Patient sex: M
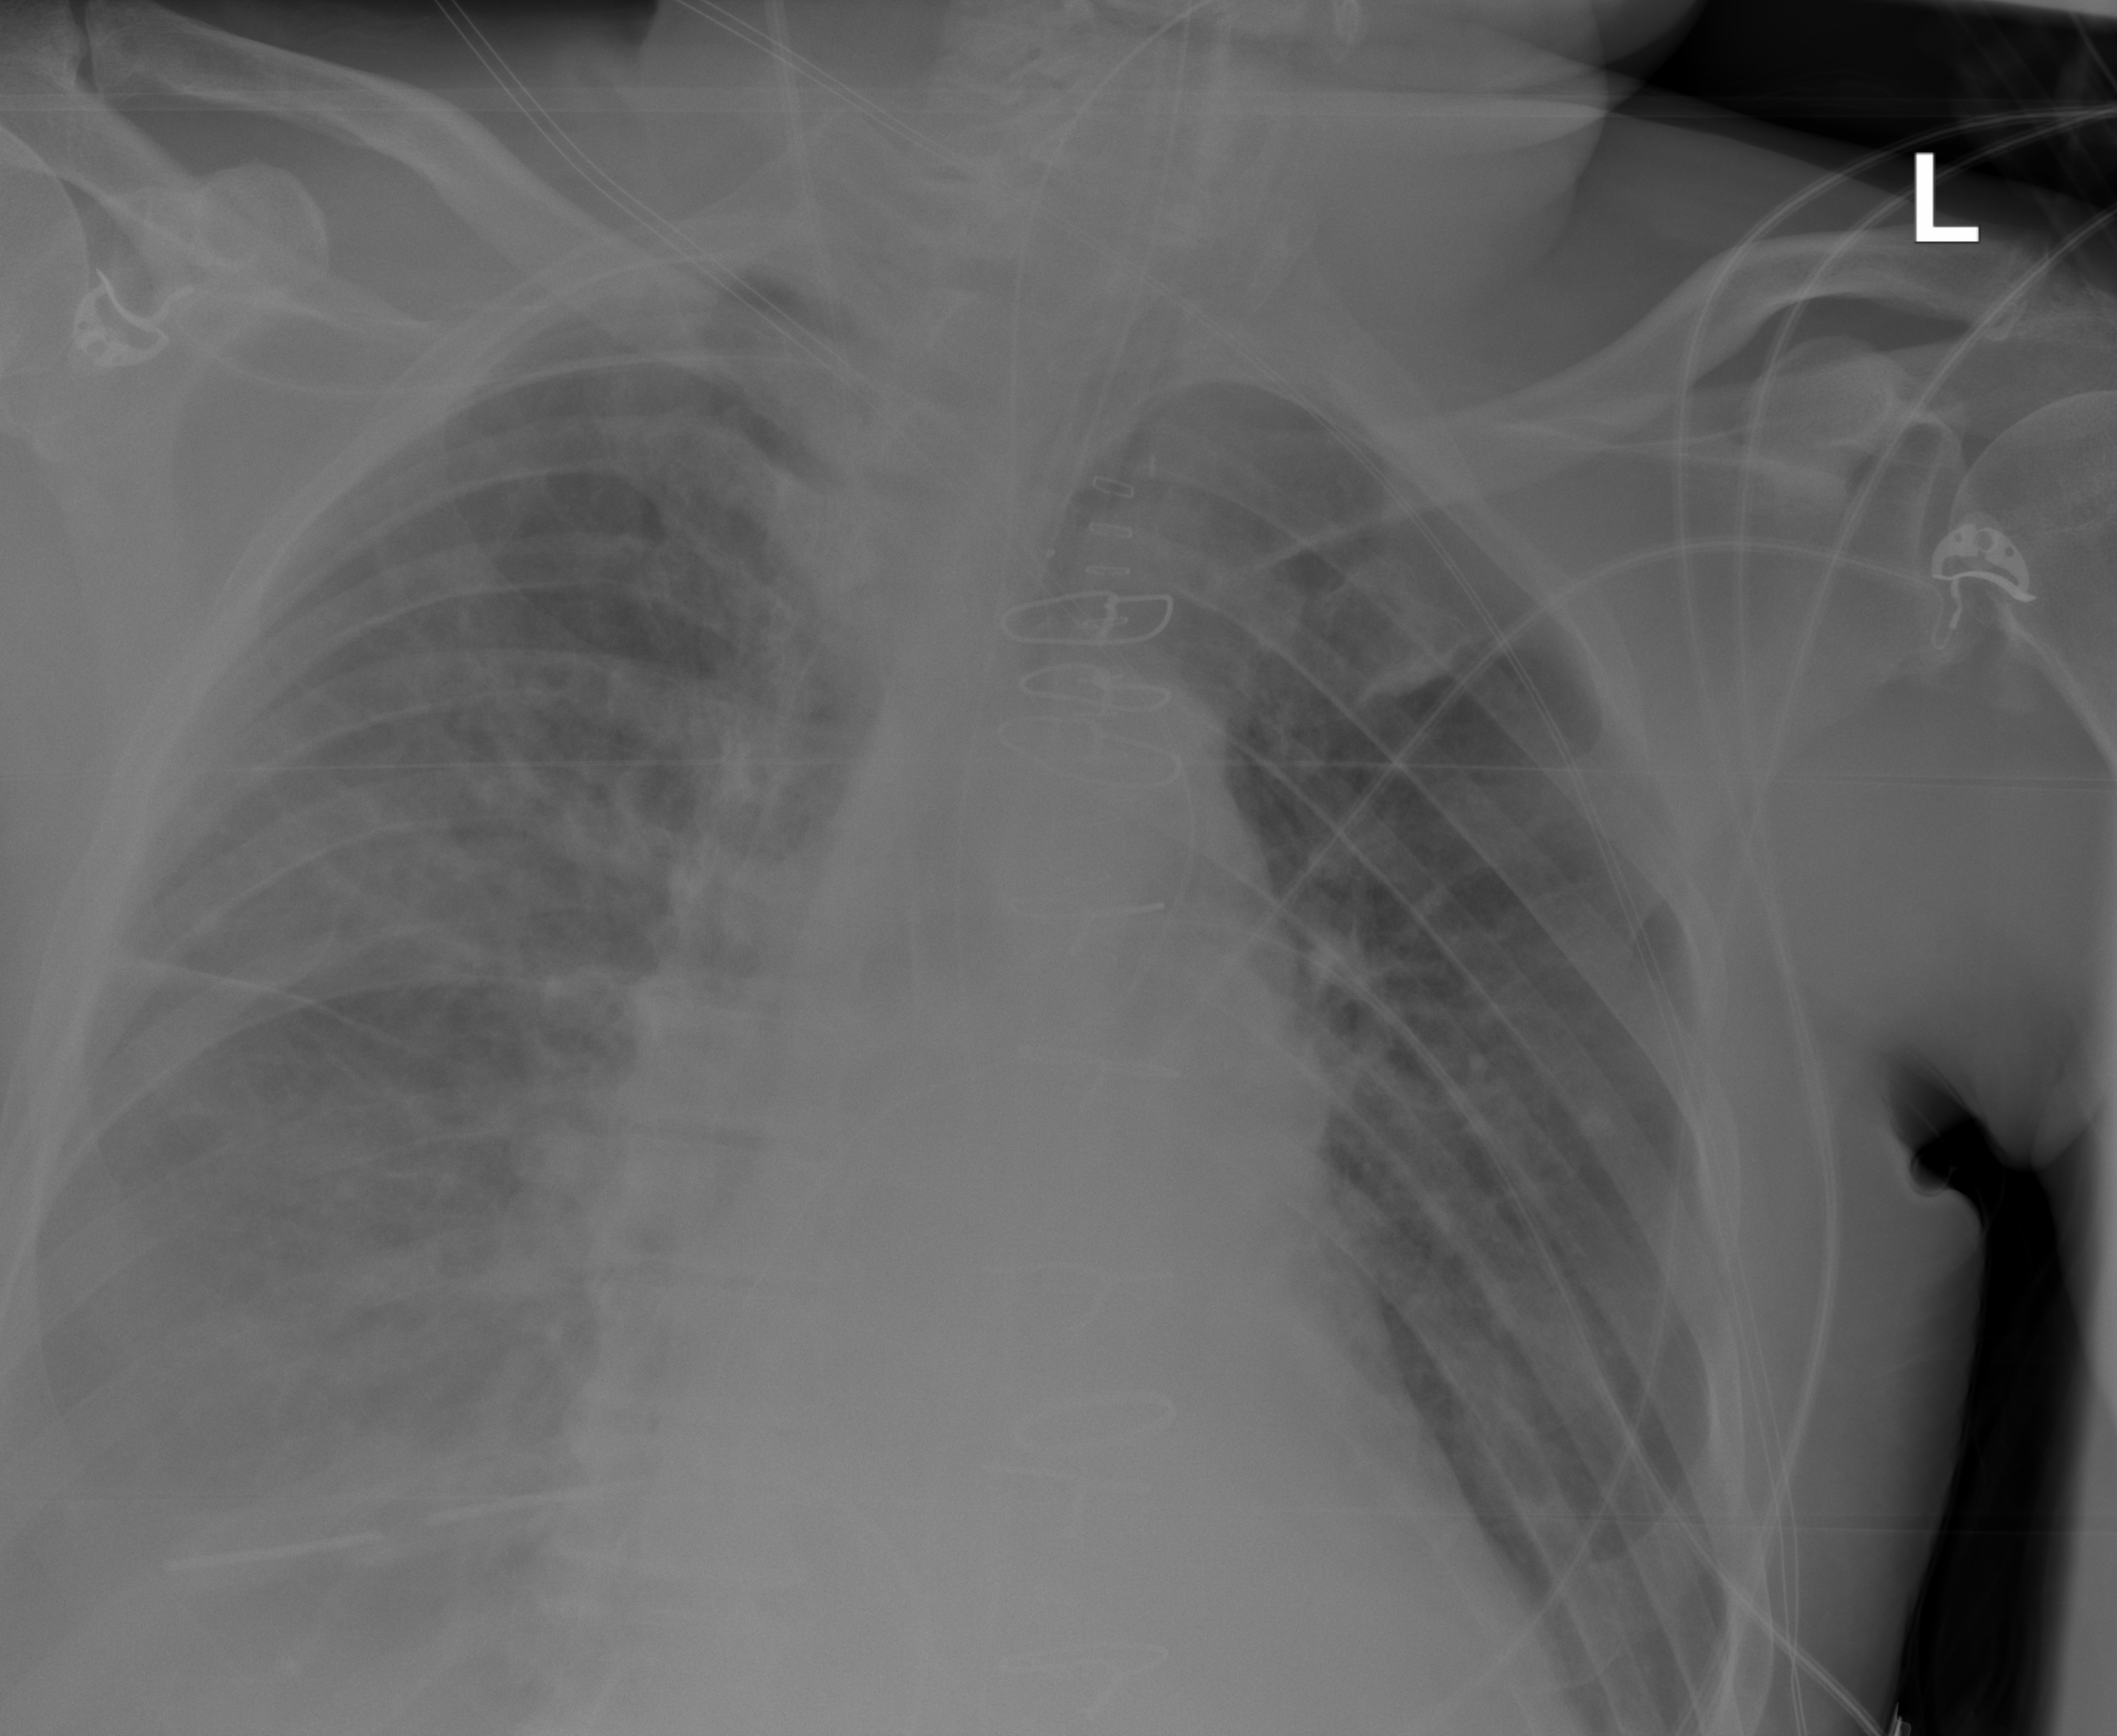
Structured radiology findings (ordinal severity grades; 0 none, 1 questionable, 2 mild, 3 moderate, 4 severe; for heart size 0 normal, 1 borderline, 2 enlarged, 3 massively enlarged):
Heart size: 2
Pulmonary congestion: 2
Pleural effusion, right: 3
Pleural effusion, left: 0
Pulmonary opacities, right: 2
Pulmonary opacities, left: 2
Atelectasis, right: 3
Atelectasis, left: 3